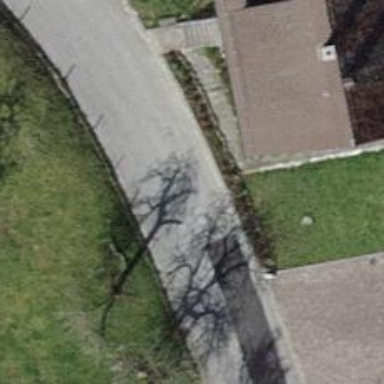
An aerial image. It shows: Asphalt road in residential area.